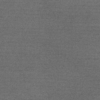
Label: dusty